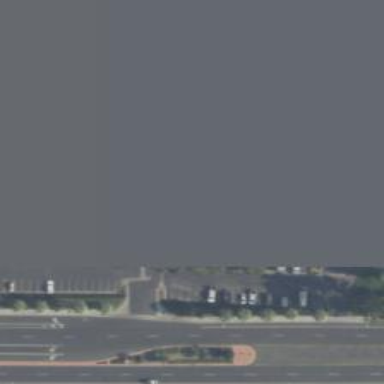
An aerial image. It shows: Parking space.